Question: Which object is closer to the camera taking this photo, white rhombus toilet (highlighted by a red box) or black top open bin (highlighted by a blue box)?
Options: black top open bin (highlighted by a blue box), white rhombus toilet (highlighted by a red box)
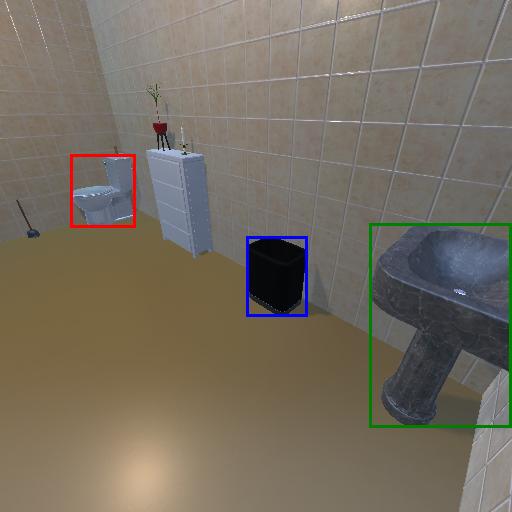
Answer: black top open bin (highlighted by a blue box)